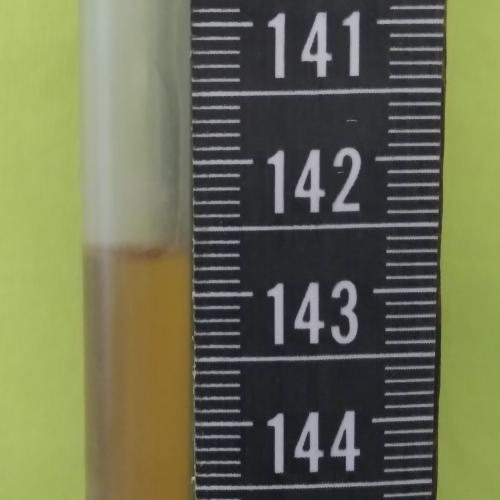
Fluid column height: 142.7 cm